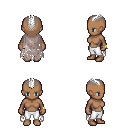
a pixel art fantasy rpg character, female body template, human, dark skin, gray tattered cape, white pants, white short mohawk hairstyle, bracelets, four views (front, back, left, right), 2x2 character sprite sheet, small pixel art, hard edges, no anti-aliasing